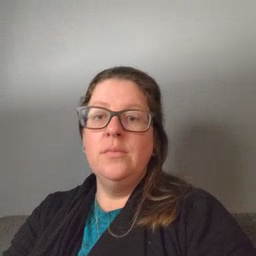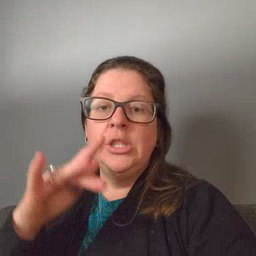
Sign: touch